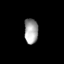
Tissue: lung
Cell type: Epithelial cells
Senescence score: 0.2126
Nuclear area (px): 343
Mean DAPI intensity: 161.277